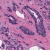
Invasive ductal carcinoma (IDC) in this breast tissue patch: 1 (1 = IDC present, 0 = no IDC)